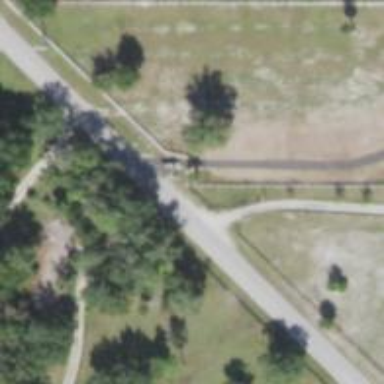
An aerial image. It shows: Driveway.